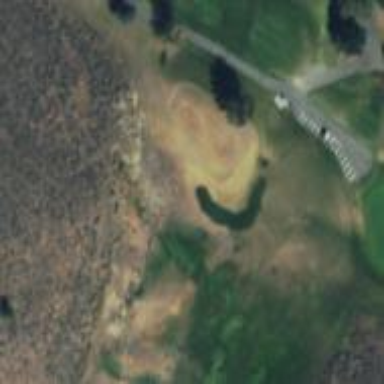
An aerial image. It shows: Grass area designated as golf tee.